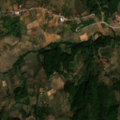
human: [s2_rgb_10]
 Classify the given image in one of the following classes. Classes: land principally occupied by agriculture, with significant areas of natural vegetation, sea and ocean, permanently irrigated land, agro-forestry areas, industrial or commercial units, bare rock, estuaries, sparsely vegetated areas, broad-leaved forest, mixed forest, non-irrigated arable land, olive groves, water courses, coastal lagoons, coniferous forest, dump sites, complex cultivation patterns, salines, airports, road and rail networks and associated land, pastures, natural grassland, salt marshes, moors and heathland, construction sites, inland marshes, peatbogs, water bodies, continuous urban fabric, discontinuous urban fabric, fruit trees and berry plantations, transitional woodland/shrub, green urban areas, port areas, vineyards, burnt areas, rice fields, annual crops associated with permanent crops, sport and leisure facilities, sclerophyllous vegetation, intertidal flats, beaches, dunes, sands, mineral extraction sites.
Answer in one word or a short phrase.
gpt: complex cultivation patterns, land principally occupied by agriculture, with significant areas of natural vegetation, broad-leaved forest, transitional woodland/shrub